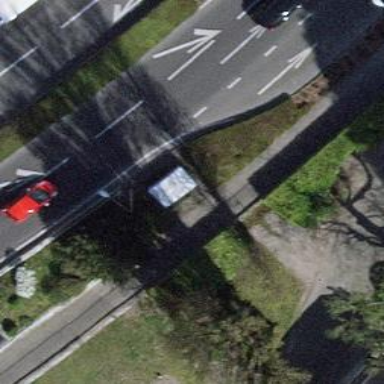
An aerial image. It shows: Footway passing through tunnel.